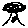
Label: tree